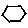
Label: hexagon